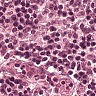
Metastatic tissue present: no